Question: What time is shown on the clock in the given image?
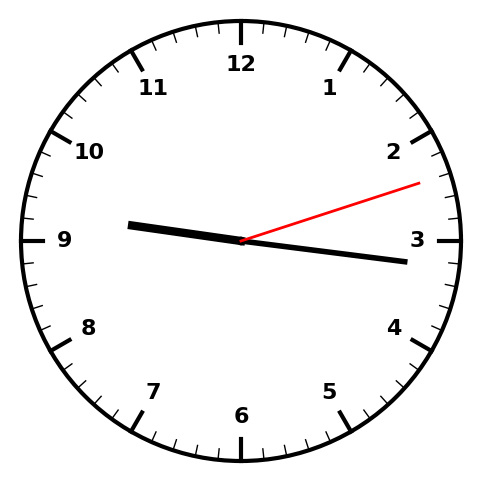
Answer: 09:16:12